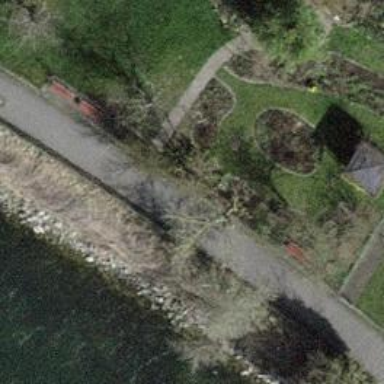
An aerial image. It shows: Red bench.